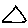
Label: triangle